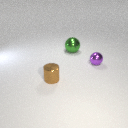
small purple metal sphere to the right of large green metal sphere